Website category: university
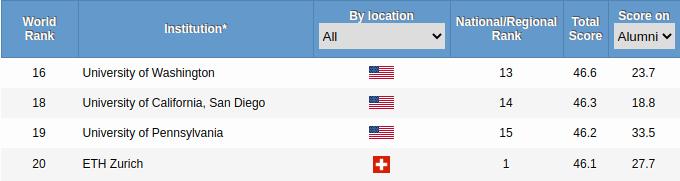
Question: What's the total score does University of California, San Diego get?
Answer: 46.3

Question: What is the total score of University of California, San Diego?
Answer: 46.3

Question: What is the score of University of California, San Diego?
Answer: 46.3

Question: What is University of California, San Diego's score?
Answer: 46.3

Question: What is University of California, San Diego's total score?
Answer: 46.3

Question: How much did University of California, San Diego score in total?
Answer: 46.3

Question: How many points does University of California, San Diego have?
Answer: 46.3

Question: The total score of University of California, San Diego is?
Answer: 46.3

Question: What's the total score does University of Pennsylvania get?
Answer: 46.2

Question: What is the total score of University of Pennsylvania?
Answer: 46.2

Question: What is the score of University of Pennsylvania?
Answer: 46.2

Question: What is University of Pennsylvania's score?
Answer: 46.2

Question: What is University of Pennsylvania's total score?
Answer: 46.2

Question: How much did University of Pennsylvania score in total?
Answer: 46.2

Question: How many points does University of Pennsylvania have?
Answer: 46.2

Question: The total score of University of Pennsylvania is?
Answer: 46.2

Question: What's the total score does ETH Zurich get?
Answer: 46.1

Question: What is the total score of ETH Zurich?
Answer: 46.1

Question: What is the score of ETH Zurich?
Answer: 46.1

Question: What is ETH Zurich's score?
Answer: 46.1

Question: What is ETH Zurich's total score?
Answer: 46.1

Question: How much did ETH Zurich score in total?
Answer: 46.1

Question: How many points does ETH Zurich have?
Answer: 46.1

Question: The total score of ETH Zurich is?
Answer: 46.1

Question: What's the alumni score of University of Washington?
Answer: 23.7

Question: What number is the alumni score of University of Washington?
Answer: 23.7

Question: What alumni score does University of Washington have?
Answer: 23.7

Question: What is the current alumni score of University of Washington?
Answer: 23.7

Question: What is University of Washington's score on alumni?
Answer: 23.7

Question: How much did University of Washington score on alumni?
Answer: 23.7

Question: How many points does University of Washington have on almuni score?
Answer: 23.7

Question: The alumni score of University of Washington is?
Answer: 23.7

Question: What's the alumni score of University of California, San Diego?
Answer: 18.8

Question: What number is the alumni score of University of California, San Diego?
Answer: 18.8

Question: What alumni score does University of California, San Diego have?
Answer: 18.8

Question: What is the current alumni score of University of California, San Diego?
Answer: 18.8

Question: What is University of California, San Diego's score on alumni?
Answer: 18.8

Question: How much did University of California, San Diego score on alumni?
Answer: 18.8

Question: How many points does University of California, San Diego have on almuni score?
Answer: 18.8

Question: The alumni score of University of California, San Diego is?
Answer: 18.8

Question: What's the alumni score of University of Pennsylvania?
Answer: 33.5

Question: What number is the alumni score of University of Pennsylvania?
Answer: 33.5

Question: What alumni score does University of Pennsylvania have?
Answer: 33.5

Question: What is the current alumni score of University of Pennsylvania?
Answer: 33.5

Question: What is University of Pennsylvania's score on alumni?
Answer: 33.5

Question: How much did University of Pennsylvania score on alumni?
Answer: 33.5

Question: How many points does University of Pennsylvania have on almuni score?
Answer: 33.5

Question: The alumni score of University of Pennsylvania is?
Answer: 33.5

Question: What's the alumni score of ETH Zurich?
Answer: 27.7

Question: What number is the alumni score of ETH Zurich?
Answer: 27.7

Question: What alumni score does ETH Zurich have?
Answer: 27.7

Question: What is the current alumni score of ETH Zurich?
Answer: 27.7

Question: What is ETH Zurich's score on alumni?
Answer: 27.7

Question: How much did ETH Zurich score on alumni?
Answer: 27.7

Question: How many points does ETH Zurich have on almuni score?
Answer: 27.7

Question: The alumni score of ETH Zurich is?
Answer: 27.7

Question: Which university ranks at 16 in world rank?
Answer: University of Washington

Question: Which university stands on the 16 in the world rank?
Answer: University of Washington

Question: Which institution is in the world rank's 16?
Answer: University of Washington

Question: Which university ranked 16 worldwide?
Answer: University of Washington

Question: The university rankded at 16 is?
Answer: University of Washington

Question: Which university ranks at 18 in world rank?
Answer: University of California, San Diego

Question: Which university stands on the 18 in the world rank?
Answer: University of California, San Diego

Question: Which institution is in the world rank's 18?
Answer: University of California, San Diego